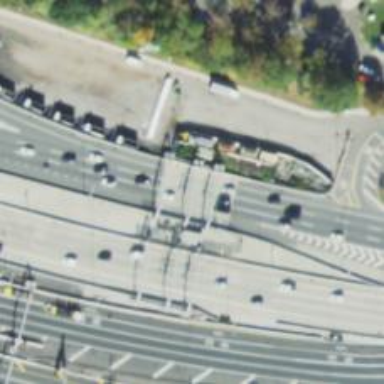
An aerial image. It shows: Toll gantry on the road.